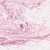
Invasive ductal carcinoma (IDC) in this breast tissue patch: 0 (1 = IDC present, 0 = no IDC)